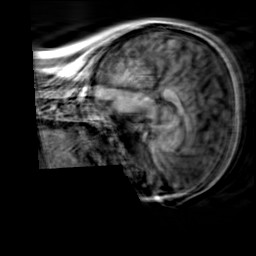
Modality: T1w
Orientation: sagittal
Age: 30
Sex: female
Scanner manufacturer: siemens
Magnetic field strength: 3 T
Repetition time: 2.3 s
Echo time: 0.00303 s